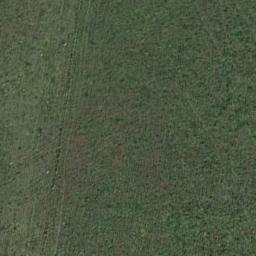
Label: meadow